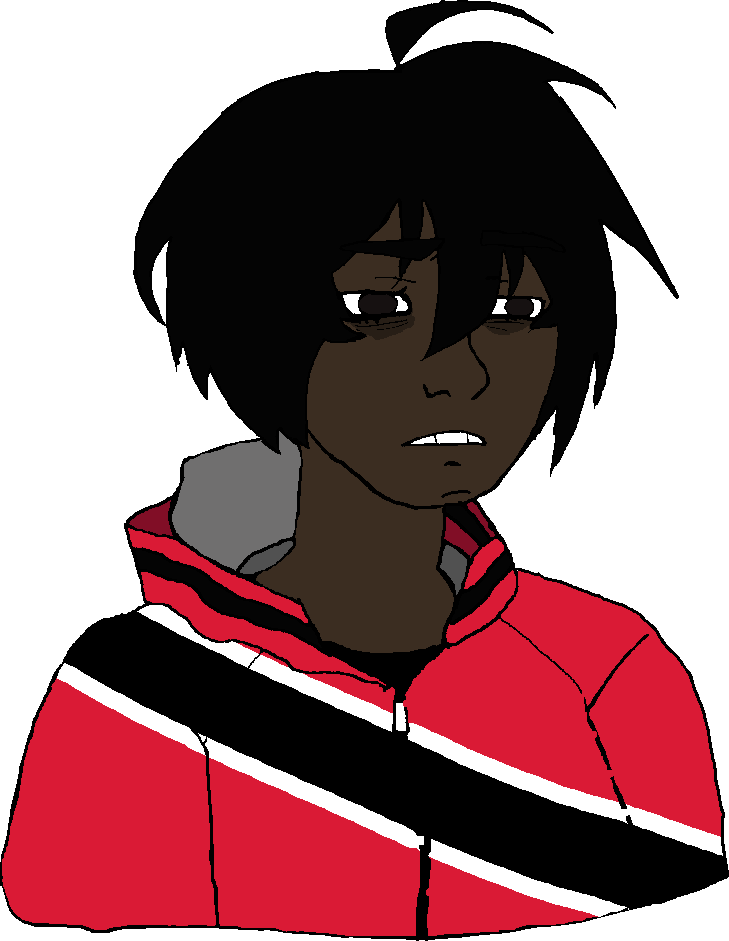
Label: 5_Twinkjak